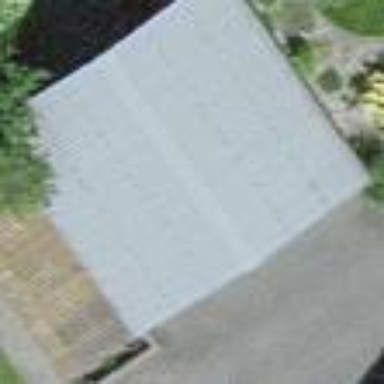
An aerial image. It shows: View of roof of building.